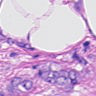
Metastatic tissue present: yes